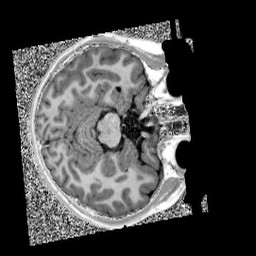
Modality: UNIT1
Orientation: axial
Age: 12
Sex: male
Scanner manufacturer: siemens
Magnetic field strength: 3 T
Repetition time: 4 s
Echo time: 0.00299 s